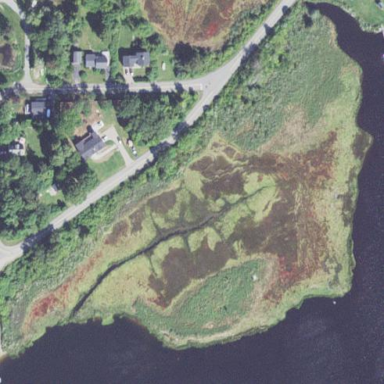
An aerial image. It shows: Marsh wetland.